Interaction volume radius: 5 \u00c5
Interaction volume height: 10 \u00c5
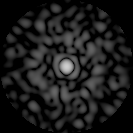
Disorder parameter: 0.7915